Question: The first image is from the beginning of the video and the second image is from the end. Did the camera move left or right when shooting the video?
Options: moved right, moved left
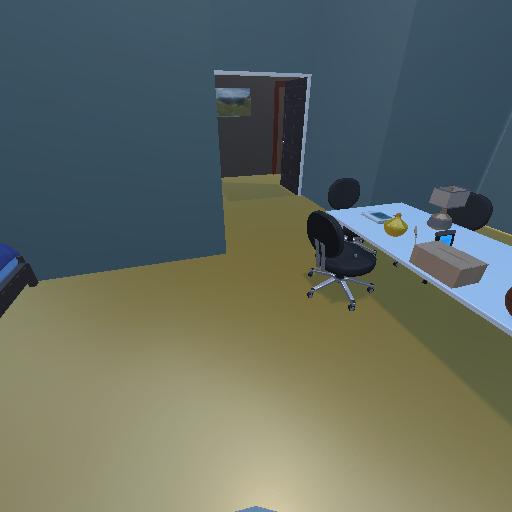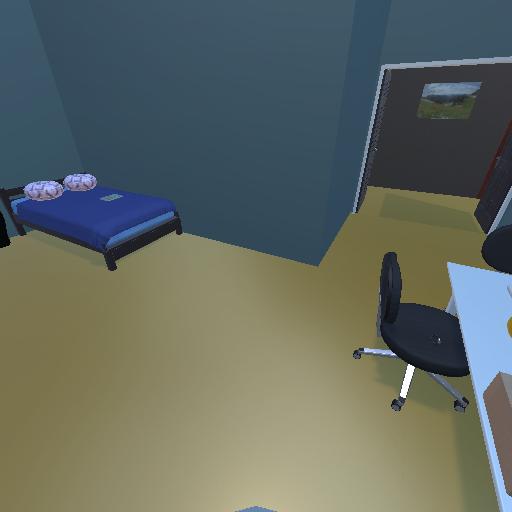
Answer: moved right